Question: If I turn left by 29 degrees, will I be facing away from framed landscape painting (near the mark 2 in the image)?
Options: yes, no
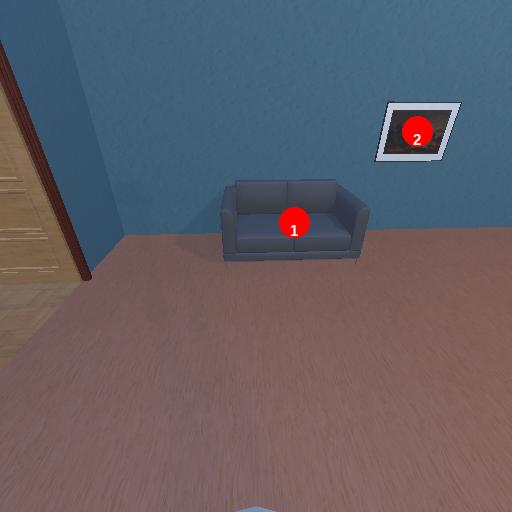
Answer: yes